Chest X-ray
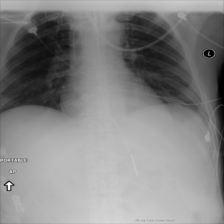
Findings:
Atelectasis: negative
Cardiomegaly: negative
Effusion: negative
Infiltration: negative
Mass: negative
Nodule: negative
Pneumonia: negative
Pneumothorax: negative
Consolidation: negative
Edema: negative
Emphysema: negative
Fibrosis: negative
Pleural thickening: negative
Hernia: negative